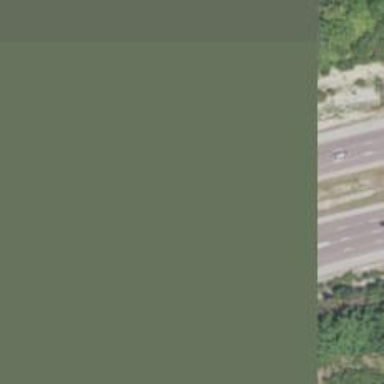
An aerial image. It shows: Motorway junction.